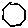
Label: hexagon